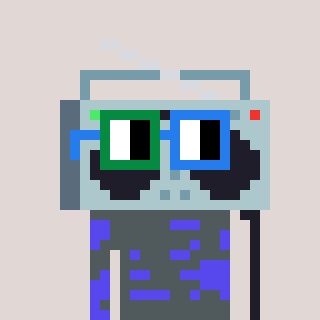
a pixel art character with square green and blue glasses, a boombox-shaped head and a computerblue-colored body on a warm background